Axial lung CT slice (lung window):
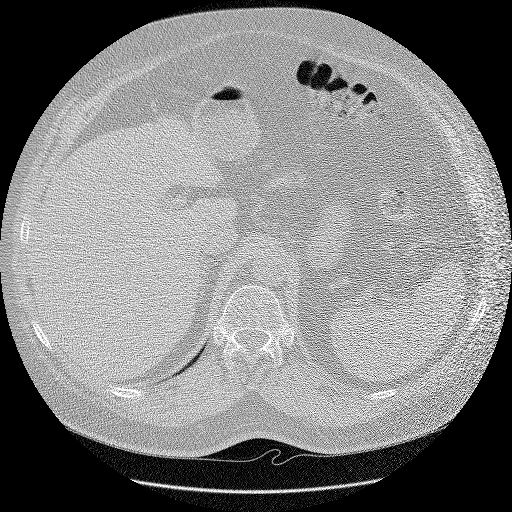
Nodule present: no